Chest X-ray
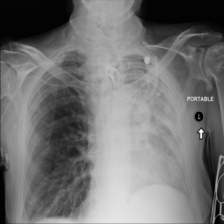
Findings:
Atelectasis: negative
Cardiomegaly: negative
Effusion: positive
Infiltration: negative
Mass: negative
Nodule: negative
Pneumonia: negative
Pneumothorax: negative
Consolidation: negative
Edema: negative
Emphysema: negative
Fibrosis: negative
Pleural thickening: negative
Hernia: negative